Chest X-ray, AP view. Patient: 39 years old, sex F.
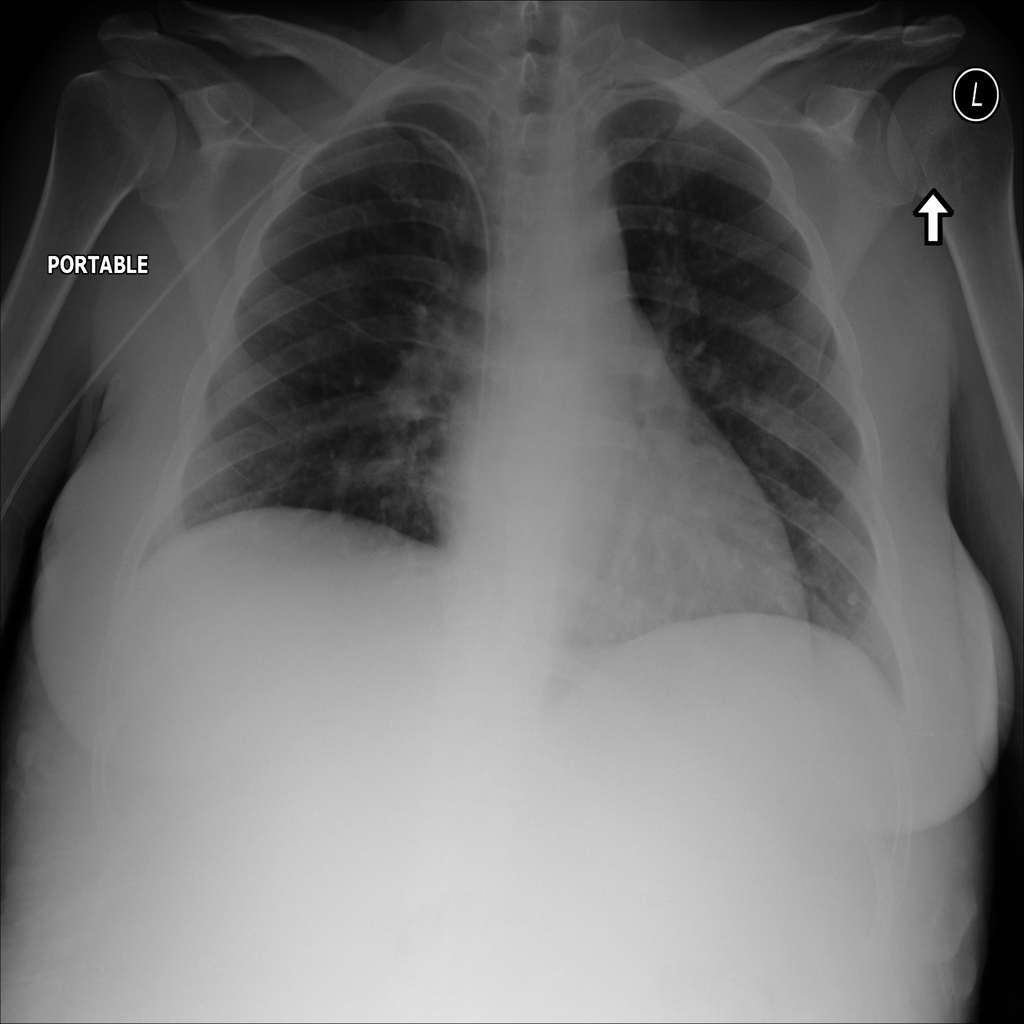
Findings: No Finding